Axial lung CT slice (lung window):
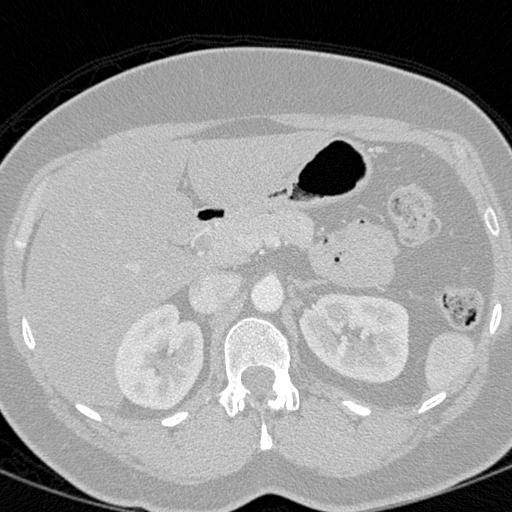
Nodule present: no